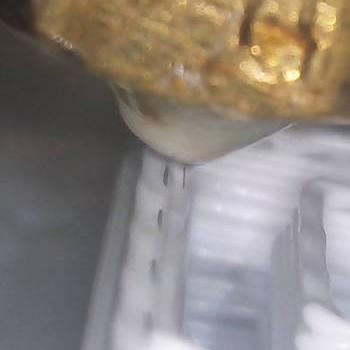
Flow rate: 49%